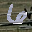
Label: 6